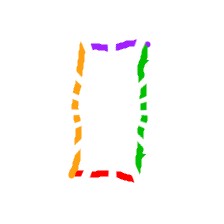
Shape: rectangle